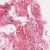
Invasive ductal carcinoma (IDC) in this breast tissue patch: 0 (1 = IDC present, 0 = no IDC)